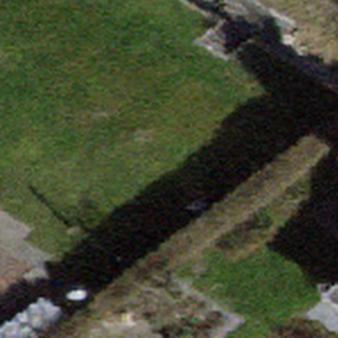
Label: other